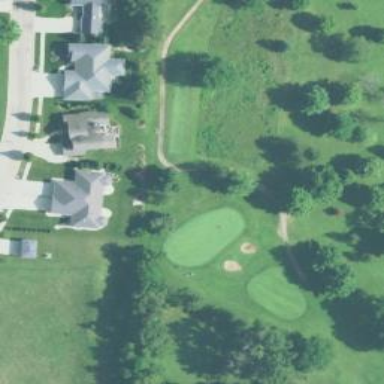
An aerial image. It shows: Golf hole.